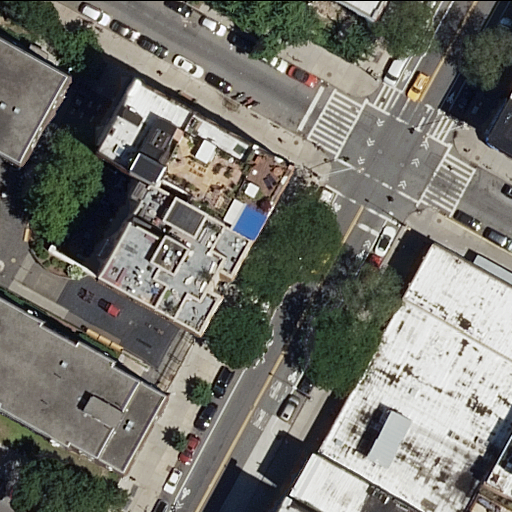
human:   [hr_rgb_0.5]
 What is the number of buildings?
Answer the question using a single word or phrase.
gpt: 10

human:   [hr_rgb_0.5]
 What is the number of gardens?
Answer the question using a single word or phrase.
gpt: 1

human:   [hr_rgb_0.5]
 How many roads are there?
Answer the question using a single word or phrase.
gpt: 3

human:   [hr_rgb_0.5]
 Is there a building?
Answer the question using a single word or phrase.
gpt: yes

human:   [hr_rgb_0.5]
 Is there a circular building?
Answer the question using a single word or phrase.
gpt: no

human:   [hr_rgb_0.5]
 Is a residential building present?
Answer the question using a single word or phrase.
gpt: yes

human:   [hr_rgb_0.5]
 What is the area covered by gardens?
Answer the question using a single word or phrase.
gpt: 143m2

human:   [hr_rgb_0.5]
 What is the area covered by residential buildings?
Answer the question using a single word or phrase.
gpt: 3510m2

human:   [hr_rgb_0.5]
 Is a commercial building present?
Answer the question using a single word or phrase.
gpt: no

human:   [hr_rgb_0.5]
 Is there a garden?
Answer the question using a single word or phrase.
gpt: yes

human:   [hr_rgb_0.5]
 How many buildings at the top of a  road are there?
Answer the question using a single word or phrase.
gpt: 3

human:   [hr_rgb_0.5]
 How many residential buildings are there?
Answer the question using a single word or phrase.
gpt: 10

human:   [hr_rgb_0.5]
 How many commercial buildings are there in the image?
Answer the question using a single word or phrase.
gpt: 0

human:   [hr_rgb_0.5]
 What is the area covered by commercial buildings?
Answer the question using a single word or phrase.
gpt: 0m2

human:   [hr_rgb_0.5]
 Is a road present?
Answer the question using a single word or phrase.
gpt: yes

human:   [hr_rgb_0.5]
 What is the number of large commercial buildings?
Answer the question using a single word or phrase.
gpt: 0

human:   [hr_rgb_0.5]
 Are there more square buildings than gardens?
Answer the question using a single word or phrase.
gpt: no

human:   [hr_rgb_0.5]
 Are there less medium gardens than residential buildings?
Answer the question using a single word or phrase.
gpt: yes

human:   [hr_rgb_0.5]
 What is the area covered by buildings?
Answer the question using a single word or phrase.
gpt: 3510m2

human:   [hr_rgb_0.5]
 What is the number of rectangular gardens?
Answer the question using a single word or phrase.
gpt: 1

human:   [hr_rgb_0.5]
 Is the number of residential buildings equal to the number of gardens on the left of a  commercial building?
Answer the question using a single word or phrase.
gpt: no

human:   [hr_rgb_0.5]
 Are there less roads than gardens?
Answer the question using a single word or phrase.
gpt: no

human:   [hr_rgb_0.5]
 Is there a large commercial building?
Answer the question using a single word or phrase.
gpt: no

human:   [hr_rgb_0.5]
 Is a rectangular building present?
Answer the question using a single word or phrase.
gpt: yes

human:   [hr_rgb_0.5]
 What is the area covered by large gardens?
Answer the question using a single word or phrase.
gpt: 0m2

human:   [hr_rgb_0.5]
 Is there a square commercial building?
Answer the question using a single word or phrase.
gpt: no

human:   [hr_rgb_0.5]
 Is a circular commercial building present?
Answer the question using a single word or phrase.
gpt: no

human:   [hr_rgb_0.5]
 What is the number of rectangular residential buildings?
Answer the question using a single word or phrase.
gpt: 6

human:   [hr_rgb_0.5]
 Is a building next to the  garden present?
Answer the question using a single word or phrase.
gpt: yes

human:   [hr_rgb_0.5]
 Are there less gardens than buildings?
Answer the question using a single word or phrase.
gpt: yes

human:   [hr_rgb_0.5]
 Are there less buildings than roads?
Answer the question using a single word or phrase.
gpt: no

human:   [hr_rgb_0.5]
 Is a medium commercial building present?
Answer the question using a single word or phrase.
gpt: no

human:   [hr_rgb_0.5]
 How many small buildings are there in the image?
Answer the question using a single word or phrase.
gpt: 5

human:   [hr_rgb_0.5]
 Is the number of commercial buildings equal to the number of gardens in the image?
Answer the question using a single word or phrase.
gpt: no

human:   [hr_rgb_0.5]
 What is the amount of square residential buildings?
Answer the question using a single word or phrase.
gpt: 0

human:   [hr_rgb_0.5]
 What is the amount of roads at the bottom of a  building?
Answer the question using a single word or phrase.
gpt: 1

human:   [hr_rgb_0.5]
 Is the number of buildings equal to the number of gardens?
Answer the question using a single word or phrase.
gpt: no

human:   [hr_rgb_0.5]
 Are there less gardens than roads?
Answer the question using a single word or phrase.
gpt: yes

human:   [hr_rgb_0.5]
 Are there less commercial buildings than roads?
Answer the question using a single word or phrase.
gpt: yes

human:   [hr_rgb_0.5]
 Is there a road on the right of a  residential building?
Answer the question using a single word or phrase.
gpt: yes

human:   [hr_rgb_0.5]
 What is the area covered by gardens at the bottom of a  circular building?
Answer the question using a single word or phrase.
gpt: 0m2

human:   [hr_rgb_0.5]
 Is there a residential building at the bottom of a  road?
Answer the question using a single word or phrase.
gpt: yes

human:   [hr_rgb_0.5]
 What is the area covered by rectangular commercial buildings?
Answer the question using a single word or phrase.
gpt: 0m2

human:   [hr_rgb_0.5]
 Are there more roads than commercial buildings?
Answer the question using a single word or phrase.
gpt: yes

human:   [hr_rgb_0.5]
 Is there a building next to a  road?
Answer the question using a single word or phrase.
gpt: yes

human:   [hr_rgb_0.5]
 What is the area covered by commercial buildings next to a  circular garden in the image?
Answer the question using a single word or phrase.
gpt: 0m2

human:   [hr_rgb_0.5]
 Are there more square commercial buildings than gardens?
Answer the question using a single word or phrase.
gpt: no

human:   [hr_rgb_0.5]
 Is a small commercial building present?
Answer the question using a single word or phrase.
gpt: no

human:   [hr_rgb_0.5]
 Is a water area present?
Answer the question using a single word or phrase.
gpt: no

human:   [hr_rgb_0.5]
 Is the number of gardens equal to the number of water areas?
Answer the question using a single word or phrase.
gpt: no

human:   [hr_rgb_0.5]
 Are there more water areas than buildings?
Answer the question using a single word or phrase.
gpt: no

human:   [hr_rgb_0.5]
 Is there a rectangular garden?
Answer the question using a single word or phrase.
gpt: yes

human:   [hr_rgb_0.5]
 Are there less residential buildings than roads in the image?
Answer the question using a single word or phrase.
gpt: no

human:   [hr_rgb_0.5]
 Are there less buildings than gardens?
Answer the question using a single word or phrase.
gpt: no

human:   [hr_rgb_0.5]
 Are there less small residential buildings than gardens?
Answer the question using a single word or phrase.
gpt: no

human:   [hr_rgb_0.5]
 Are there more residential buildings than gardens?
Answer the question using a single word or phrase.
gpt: yes

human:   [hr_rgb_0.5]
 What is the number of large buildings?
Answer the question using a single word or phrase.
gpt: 3

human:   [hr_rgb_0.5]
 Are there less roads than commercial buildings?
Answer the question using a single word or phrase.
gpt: no

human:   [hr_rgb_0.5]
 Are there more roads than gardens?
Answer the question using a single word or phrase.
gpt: yes

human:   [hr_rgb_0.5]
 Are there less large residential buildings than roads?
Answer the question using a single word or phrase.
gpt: no

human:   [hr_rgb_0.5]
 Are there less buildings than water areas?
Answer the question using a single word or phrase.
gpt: no

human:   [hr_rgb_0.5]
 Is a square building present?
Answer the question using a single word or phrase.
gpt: no

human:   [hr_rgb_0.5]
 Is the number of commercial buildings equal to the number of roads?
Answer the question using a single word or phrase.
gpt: no

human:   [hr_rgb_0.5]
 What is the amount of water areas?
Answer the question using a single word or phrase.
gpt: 0